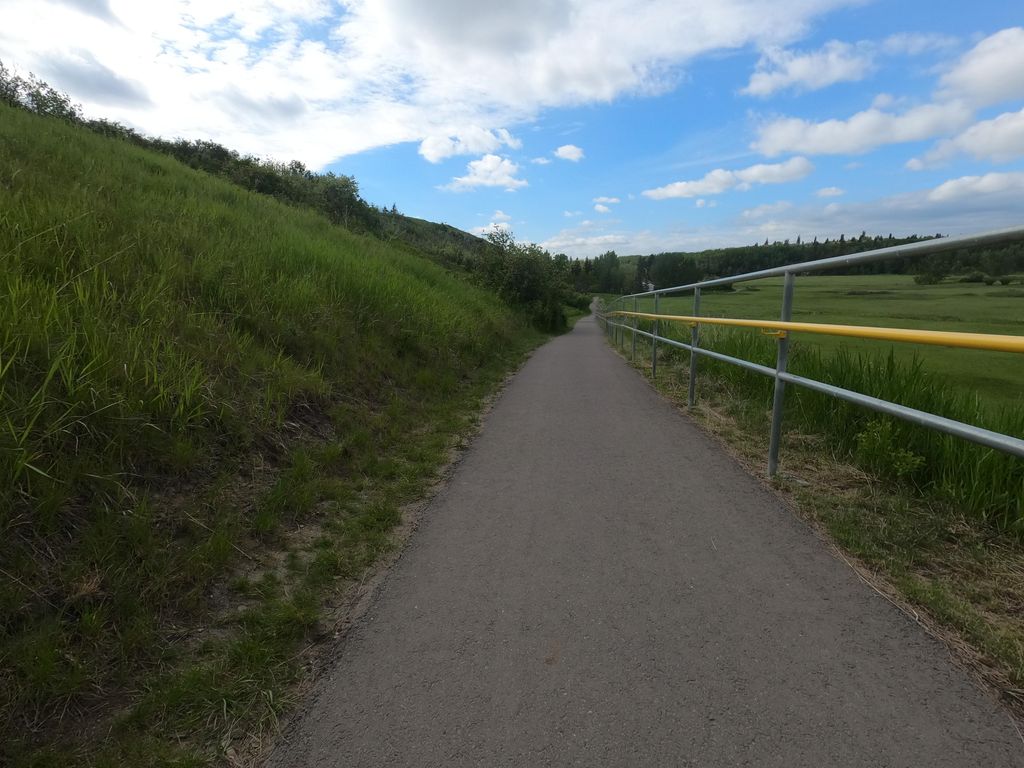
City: calgary